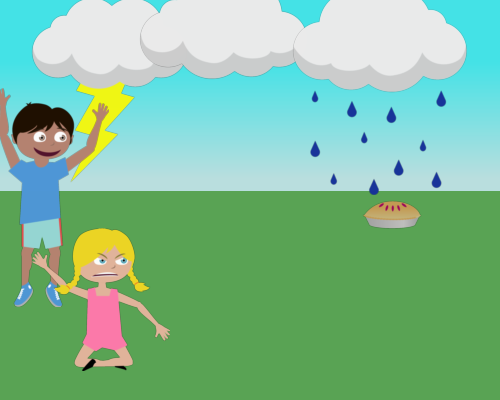
Large lightning cloud on the left 2 inches from the left border. Next to a large cloud below a rain cloud on the right. Below the rain cloud on the right on the grass is a girl on her knees angry facing right 1 inch from the bottom right 3 inches from the right border. Right of a large boy standing in the middle on the left Smiling arms facing right Regular cloud in the middle of both clouds Boy in the upper left